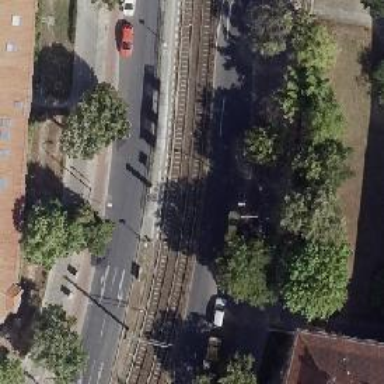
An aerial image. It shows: Tram stop position for public transport.